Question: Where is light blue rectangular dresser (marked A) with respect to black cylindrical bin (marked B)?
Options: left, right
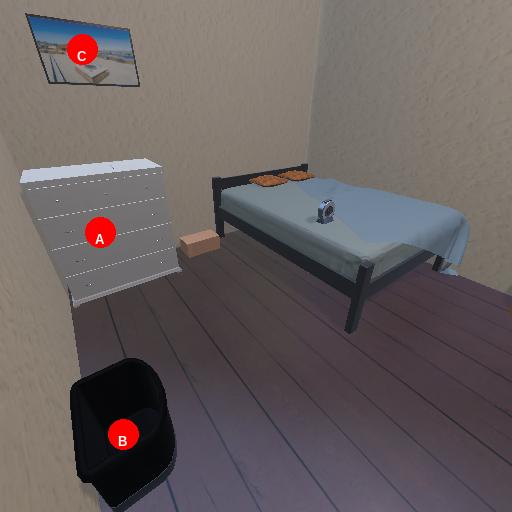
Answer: left